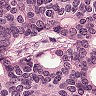
Metastatic tissue present: yes